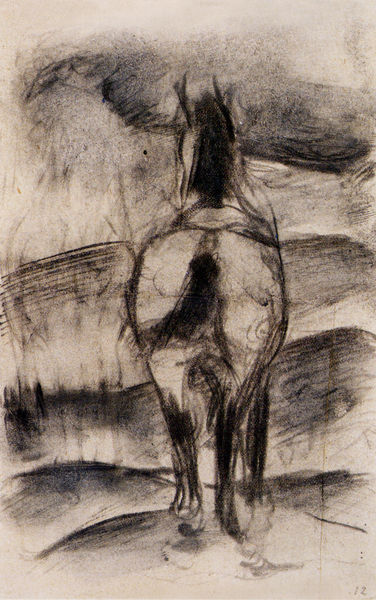
Titel: Blaues Pferd (Stehendes Pferd von hinten)
Künstler: Franz Marc
Institution: (Privatbesitz)
Schlagwörter: dunkel, himmel, schatten, weiß, wolken, aquarell, landschaft, geschwungen, grau, hintergrund, rücken, schwarz, skizze, zeichnung, blick, tier, weg, stehen, felder, hügel, weide, wind, ohren, pferd, beine, bewegt, fell, hufe, mähne, schwanz, schweif, gesäß, hintern, papier, spiegelbild, studie, abstrakt, berge, modern, grafik, graphik, linien, striche, tusche, tierbild, kohle, rückseite, hinten, schwarz-weiss, schraffur, radierung, bleistift, schimmel, maultier, muli, franz, von hinten, china, rückansicht, verschwommen, verwischt, sehnsucht, läufe, freiheit, pfer, naturalistisch, tiermalerei, hinterteil, tuschezeichnung, hinteransicht, franz marc, marc, hinterbeine, wischen, scheif, pferdearsch, pferdehintern, verso, hinterlauf, huftier, wischtechnik, rückensicht, radierun, po